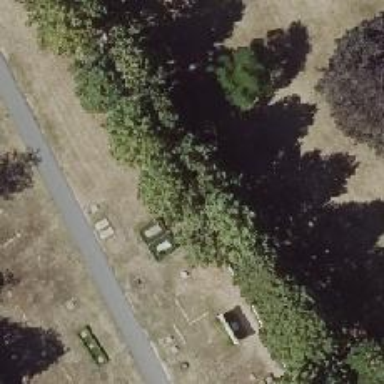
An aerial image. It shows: Tomb in historic cemetery.